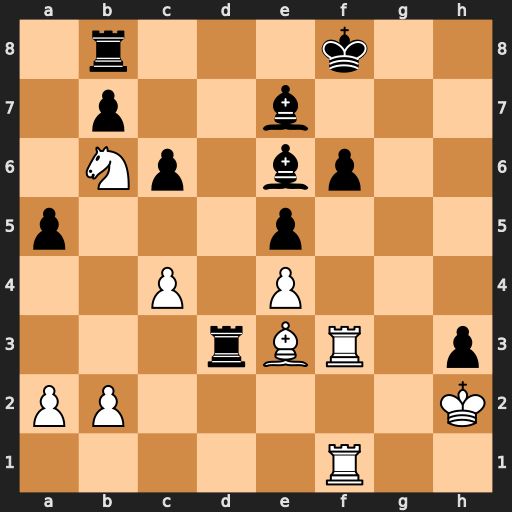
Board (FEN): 1r3k2/1p2b3/1Np1bp2/p3p3/2P1P3/3rBR1p/PP5K/5R2
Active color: w
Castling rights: -
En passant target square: -
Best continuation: Bh6+ Kf7 Rxd3